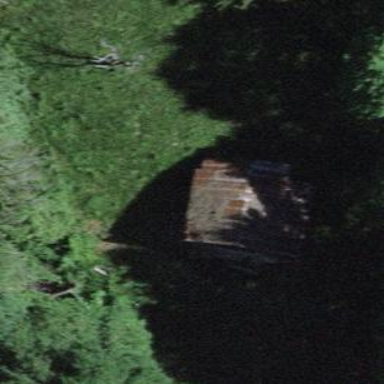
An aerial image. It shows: Rural barn.